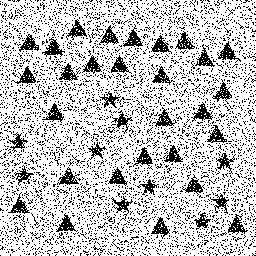
Squares: 0
Triangles: 28
Stars: 10
Total shapes: 38